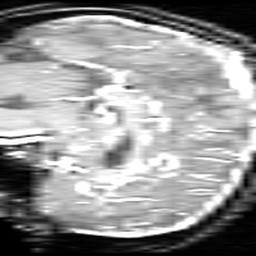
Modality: inplaneT1
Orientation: sagittal
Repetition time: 0.2 s
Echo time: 0.0036 s